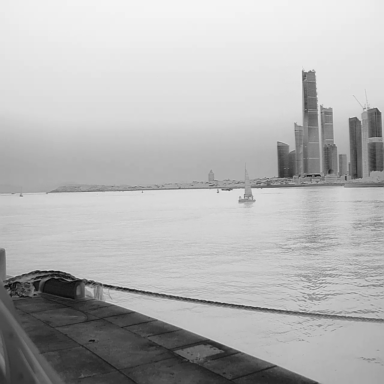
There is a sailboat in the infrared image.